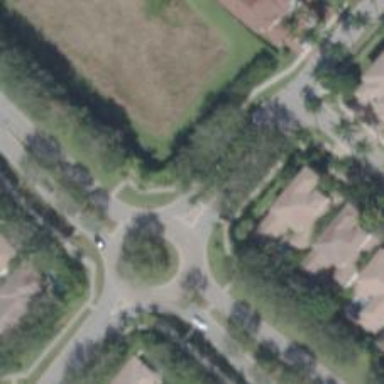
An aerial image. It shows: Unmarked crossing on footway.